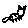
Label: cat